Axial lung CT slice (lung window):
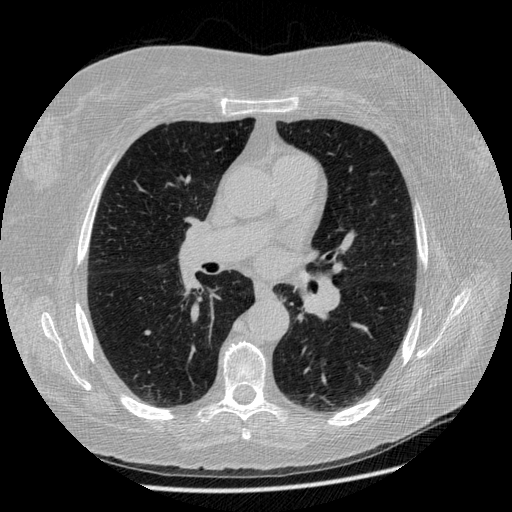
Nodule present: no